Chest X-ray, PA view. Patient: 75 years old, sex F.
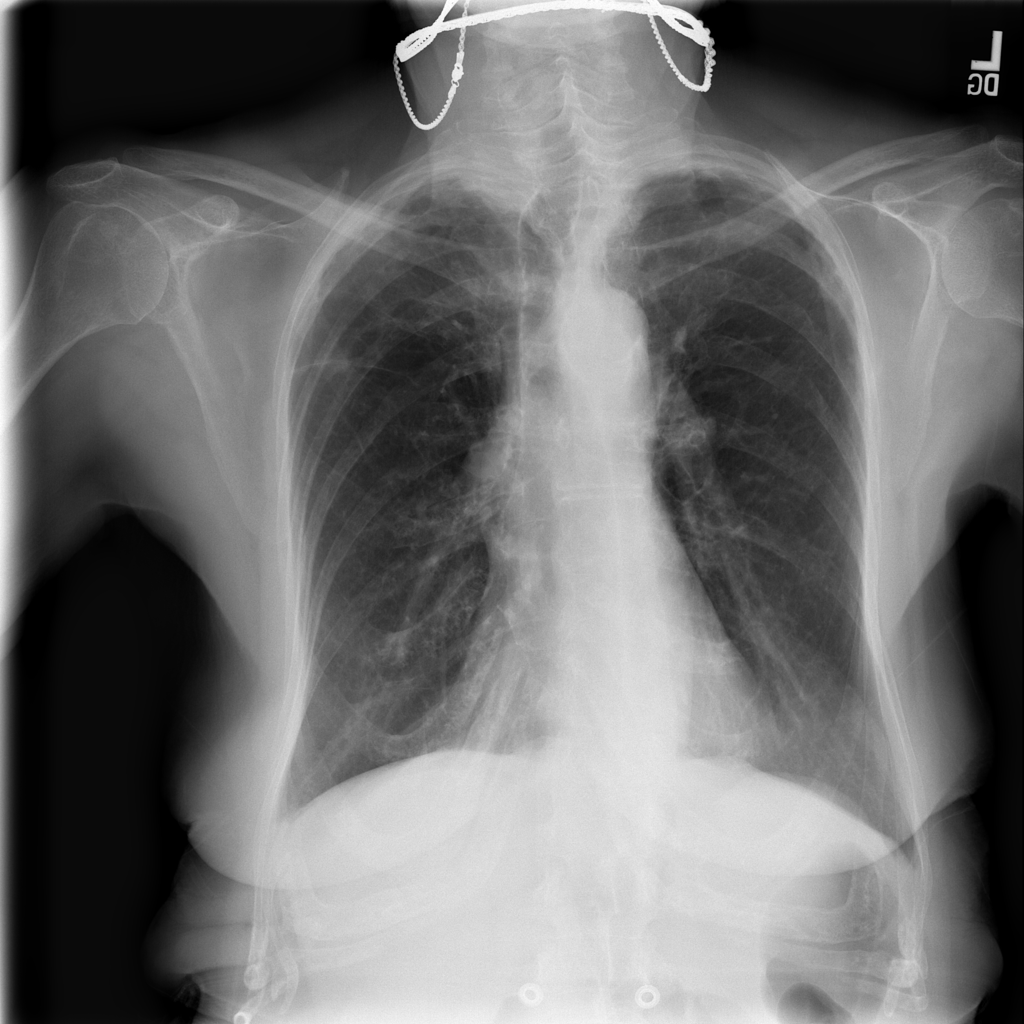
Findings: Fibrosis, Pleural_Thickening